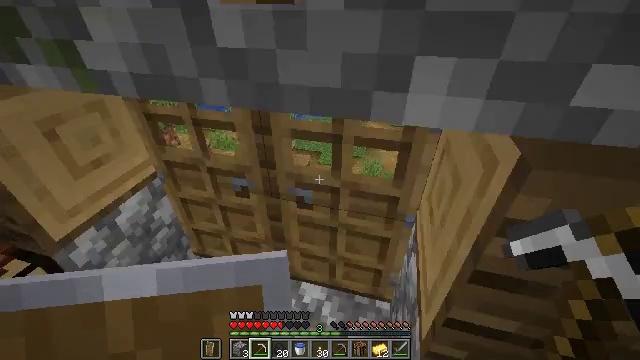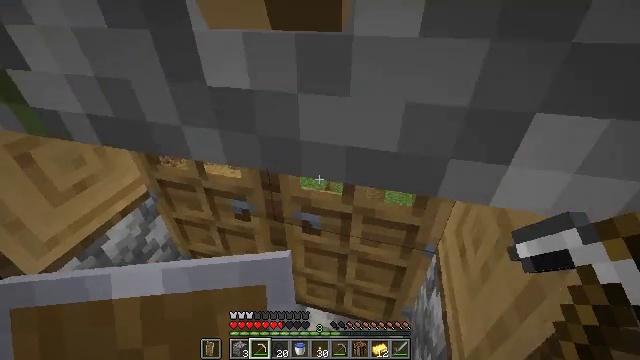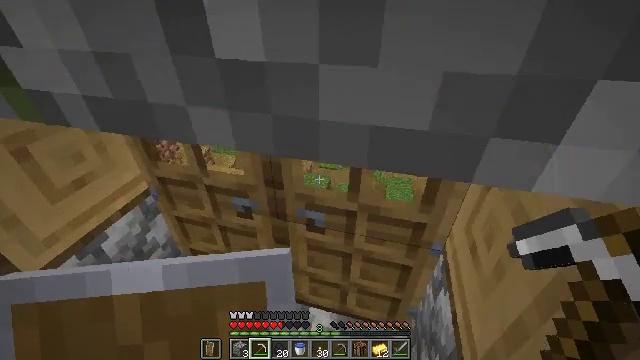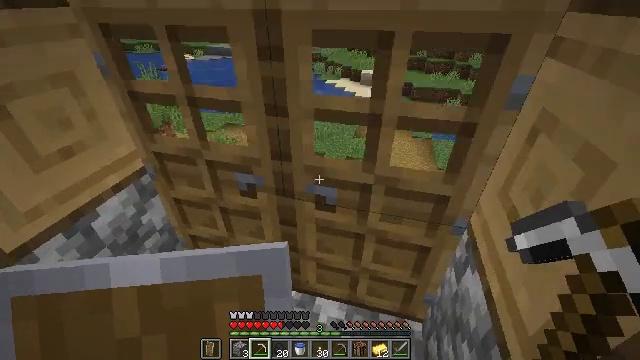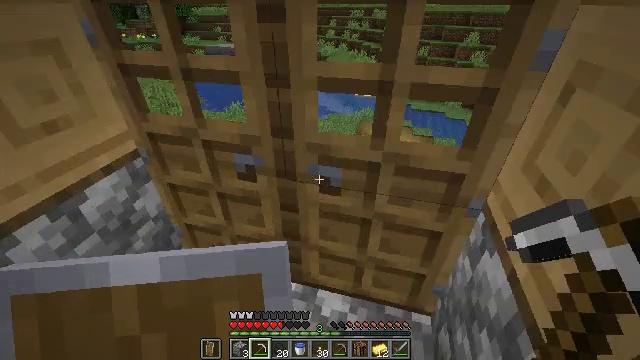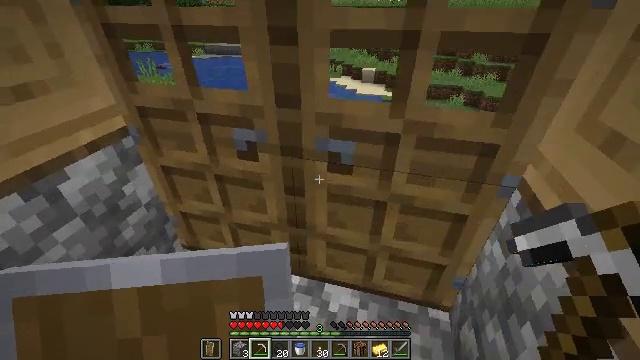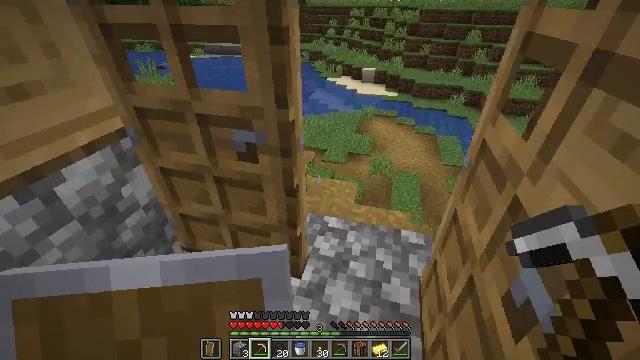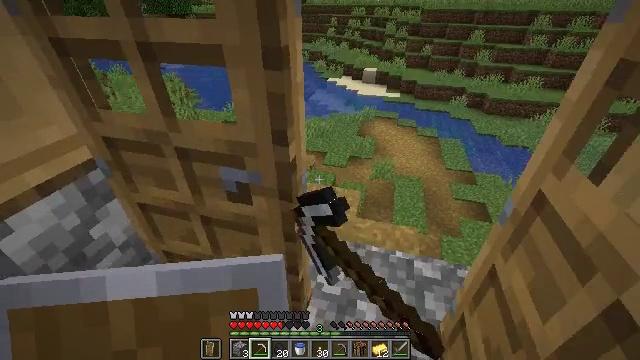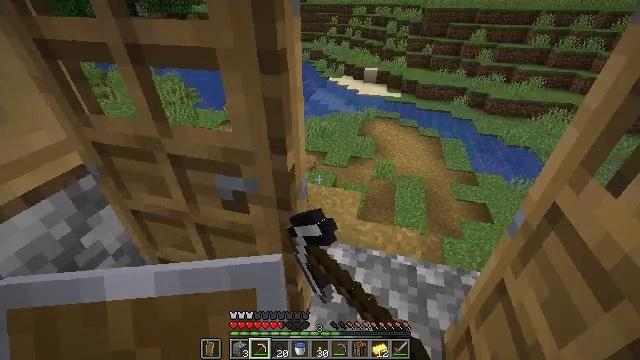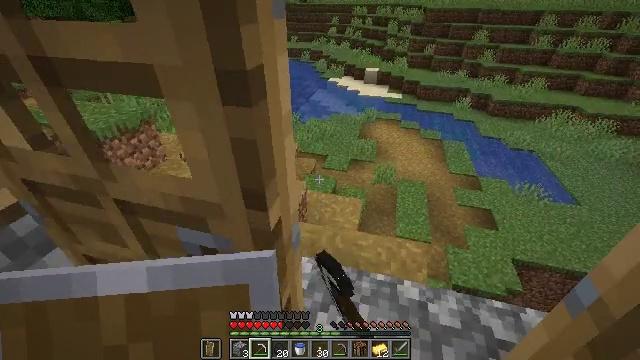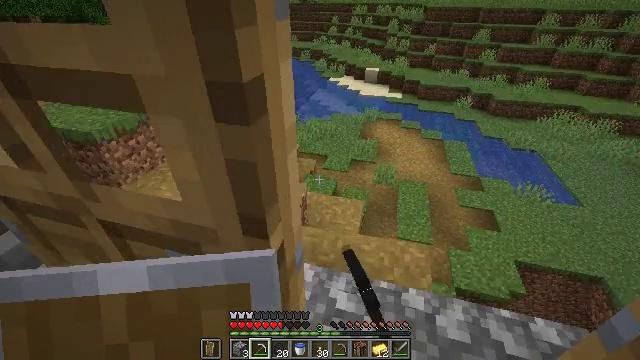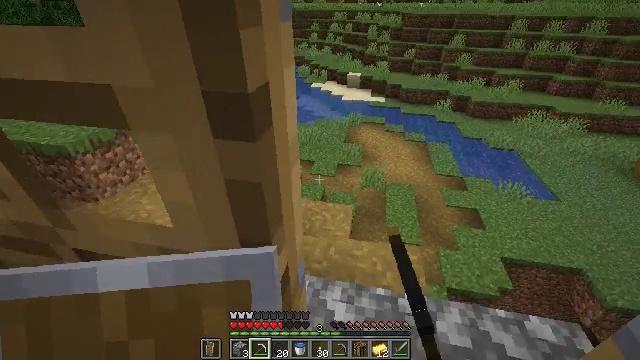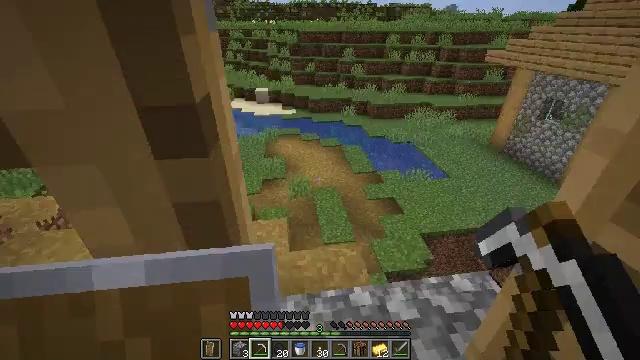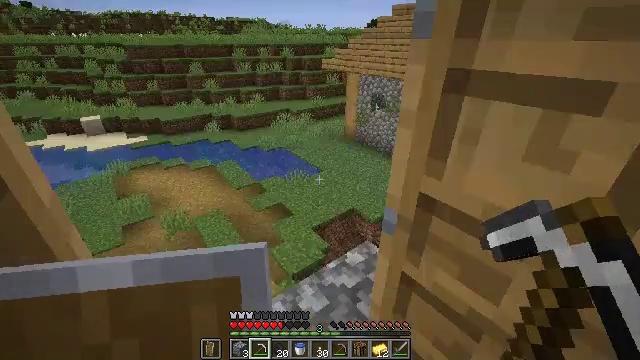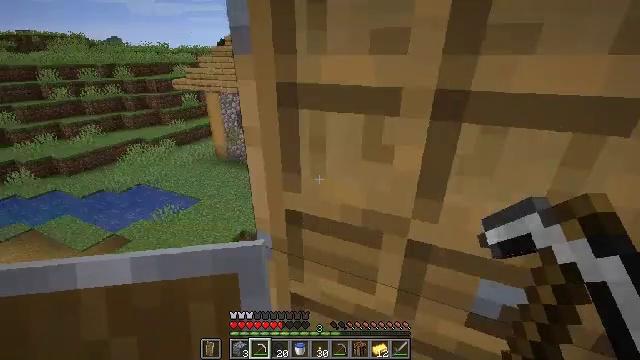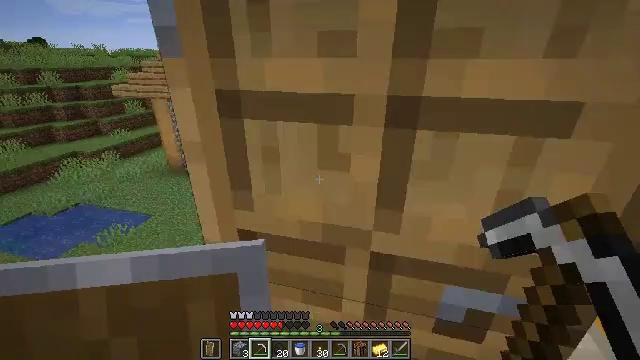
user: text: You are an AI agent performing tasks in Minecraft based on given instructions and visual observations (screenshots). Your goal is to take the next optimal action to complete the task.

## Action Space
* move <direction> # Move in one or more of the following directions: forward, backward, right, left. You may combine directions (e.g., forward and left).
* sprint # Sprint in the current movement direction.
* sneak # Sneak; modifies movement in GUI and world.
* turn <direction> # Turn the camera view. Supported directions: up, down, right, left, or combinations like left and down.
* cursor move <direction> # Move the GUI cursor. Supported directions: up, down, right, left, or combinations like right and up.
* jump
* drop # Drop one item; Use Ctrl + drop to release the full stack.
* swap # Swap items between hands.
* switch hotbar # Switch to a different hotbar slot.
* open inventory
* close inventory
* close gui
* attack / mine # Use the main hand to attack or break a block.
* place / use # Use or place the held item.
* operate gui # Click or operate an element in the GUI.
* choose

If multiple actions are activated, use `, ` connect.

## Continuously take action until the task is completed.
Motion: motion action
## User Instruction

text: Attack the stripped oak log to collect it.
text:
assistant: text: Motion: move forward
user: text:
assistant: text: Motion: move forward
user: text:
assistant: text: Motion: move forward
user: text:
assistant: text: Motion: move forward
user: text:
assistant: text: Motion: move forward
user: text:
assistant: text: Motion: move forward, use / place
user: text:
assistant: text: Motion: move forward, use / place
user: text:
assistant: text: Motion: move forward, use / place
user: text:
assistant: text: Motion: move forward, use / place
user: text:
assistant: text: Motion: move forward
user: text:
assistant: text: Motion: move forward, turn right and up
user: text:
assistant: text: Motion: move forward, turn right and up
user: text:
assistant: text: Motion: move forward, turn right and up
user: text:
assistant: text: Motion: move forward, turn right and up
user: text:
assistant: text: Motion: move forward, turn right
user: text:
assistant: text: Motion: move forward, turn left
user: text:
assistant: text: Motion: move forward
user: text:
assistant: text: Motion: move forward, turn down
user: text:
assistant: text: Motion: move forward, turn down
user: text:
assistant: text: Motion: move forward
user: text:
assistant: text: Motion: move forward
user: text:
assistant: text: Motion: move forward
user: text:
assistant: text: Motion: move forward
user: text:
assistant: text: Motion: move forward, turn right and up
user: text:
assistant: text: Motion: move forward, turn right and up
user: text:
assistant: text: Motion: move forward, turn right and down
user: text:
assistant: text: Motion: move forward, turn down
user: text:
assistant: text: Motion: move forward, turn left and down
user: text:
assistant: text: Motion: move forward, turn left and down
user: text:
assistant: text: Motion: move forward, turn left and down